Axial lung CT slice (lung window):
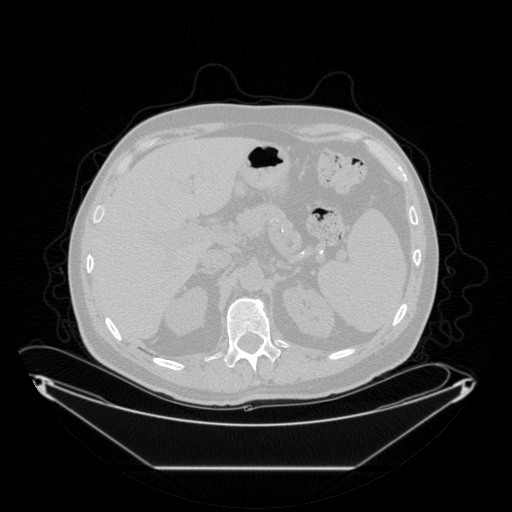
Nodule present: no